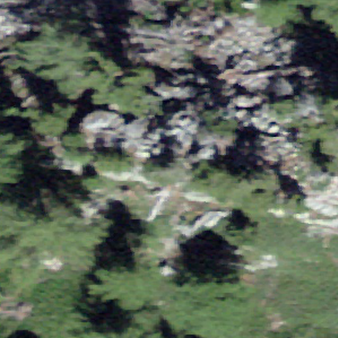
Label: bouldering_area